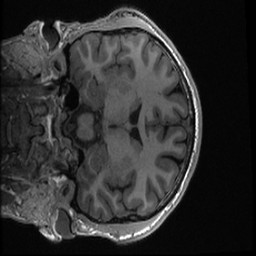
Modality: T1w
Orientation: coronal
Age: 26
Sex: male